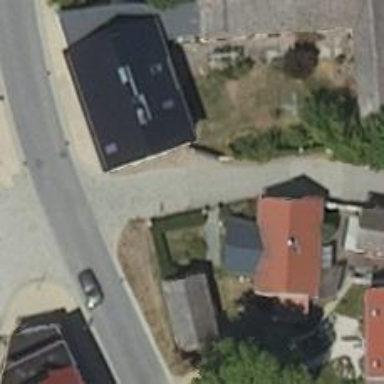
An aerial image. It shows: Asphalt road in living street.